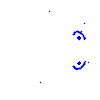
Particle: pion